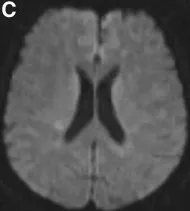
MRI-scan two days after symptom onset. Emerging white matter lesions with slight restricted diffusion but without Gadolinium (Gd) enhancement. DWI (diffusion-weighted imaging).
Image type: radiology (mri)